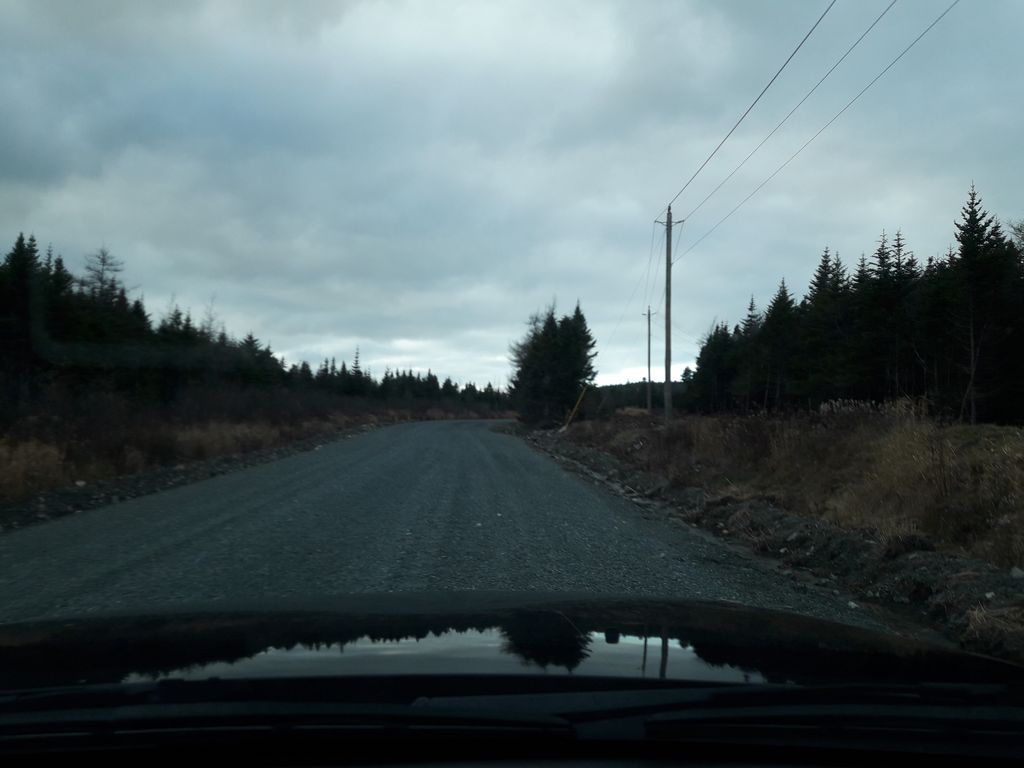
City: st_johns